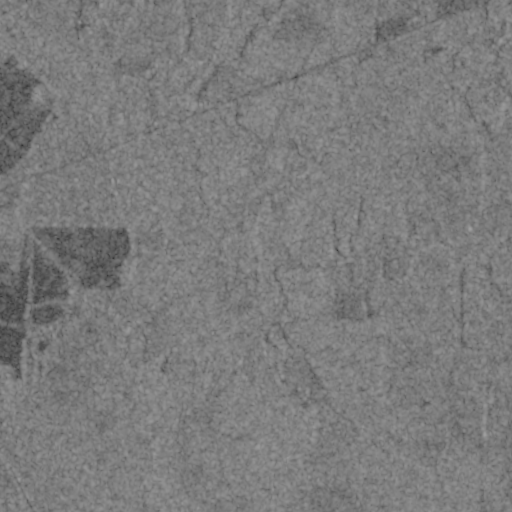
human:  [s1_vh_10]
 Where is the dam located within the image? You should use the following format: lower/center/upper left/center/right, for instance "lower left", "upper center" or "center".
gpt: The dam is located in the center of the image.
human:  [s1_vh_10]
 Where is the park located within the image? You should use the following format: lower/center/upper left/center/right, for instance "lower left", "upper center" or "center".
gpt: The park is located in the upper right of the image.
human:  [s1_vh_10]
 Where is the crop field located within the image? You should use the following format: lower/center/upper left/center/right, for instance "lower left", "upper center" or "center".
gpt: There is no crop field in the image.

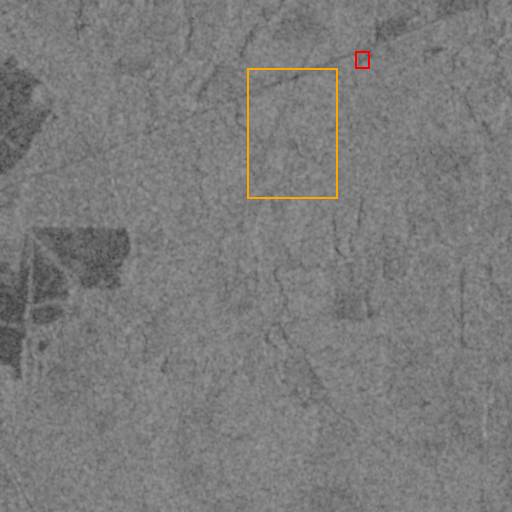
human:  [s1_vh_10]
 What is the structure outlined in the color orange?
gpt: The structure outlined in orange is a crop field.
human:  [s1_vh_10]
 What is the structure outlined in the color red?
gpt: The structure outlined in red is a park.
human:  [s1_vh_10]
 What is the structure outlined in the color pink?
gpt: There is no pink outline.